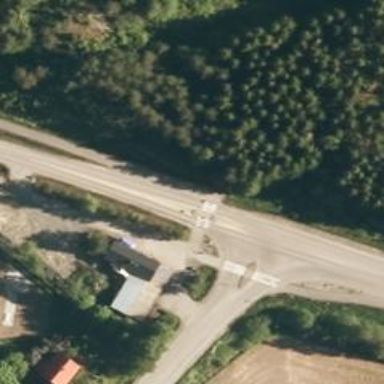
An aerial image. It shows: Island crossing on the road.